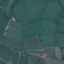
Land use / land cover: Pasture